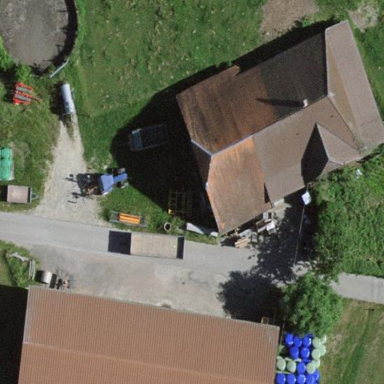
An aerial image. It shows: Farmyard area.